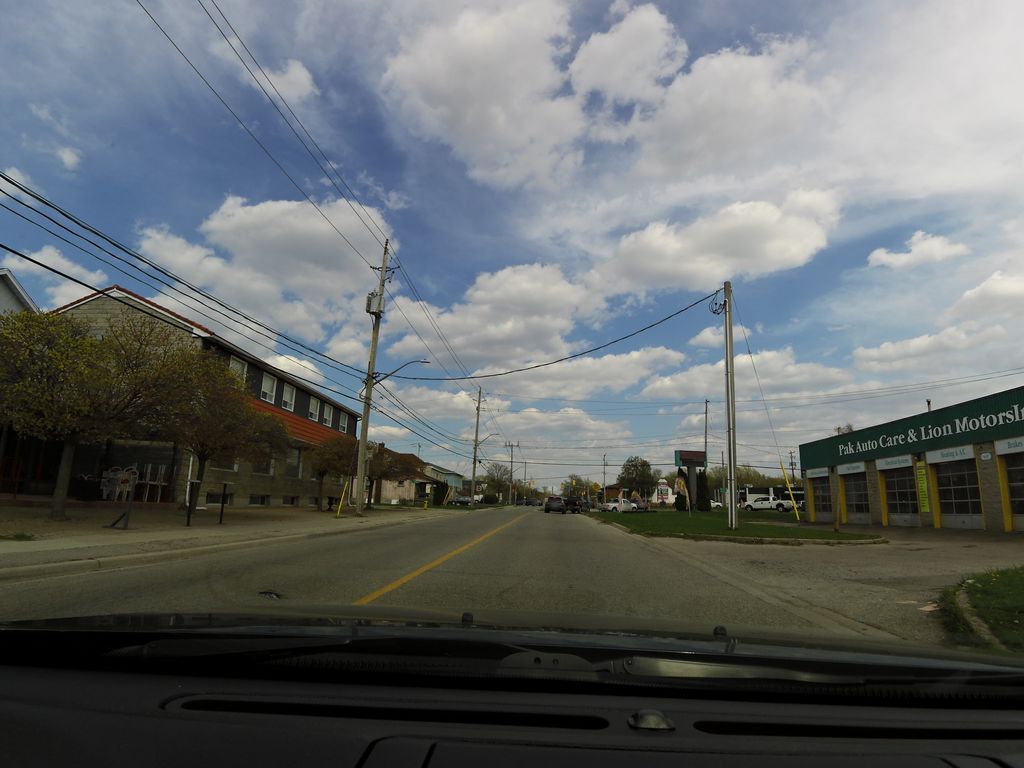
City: kitchener-waterloo